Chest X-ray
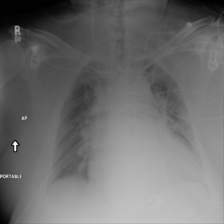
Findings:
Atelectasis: negative
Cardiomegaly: negative
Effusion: negative
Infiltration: negative
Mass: negative
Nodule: negative
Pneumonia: negative
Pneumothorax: negative
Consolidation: negative
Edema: negative
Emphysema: negative
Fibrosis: negative
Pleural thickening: negative
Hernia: negative